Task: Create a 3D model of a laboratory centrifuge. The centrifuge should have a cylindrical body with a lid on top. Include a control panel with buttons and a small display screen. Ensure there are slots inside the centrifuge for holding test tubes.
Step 188:
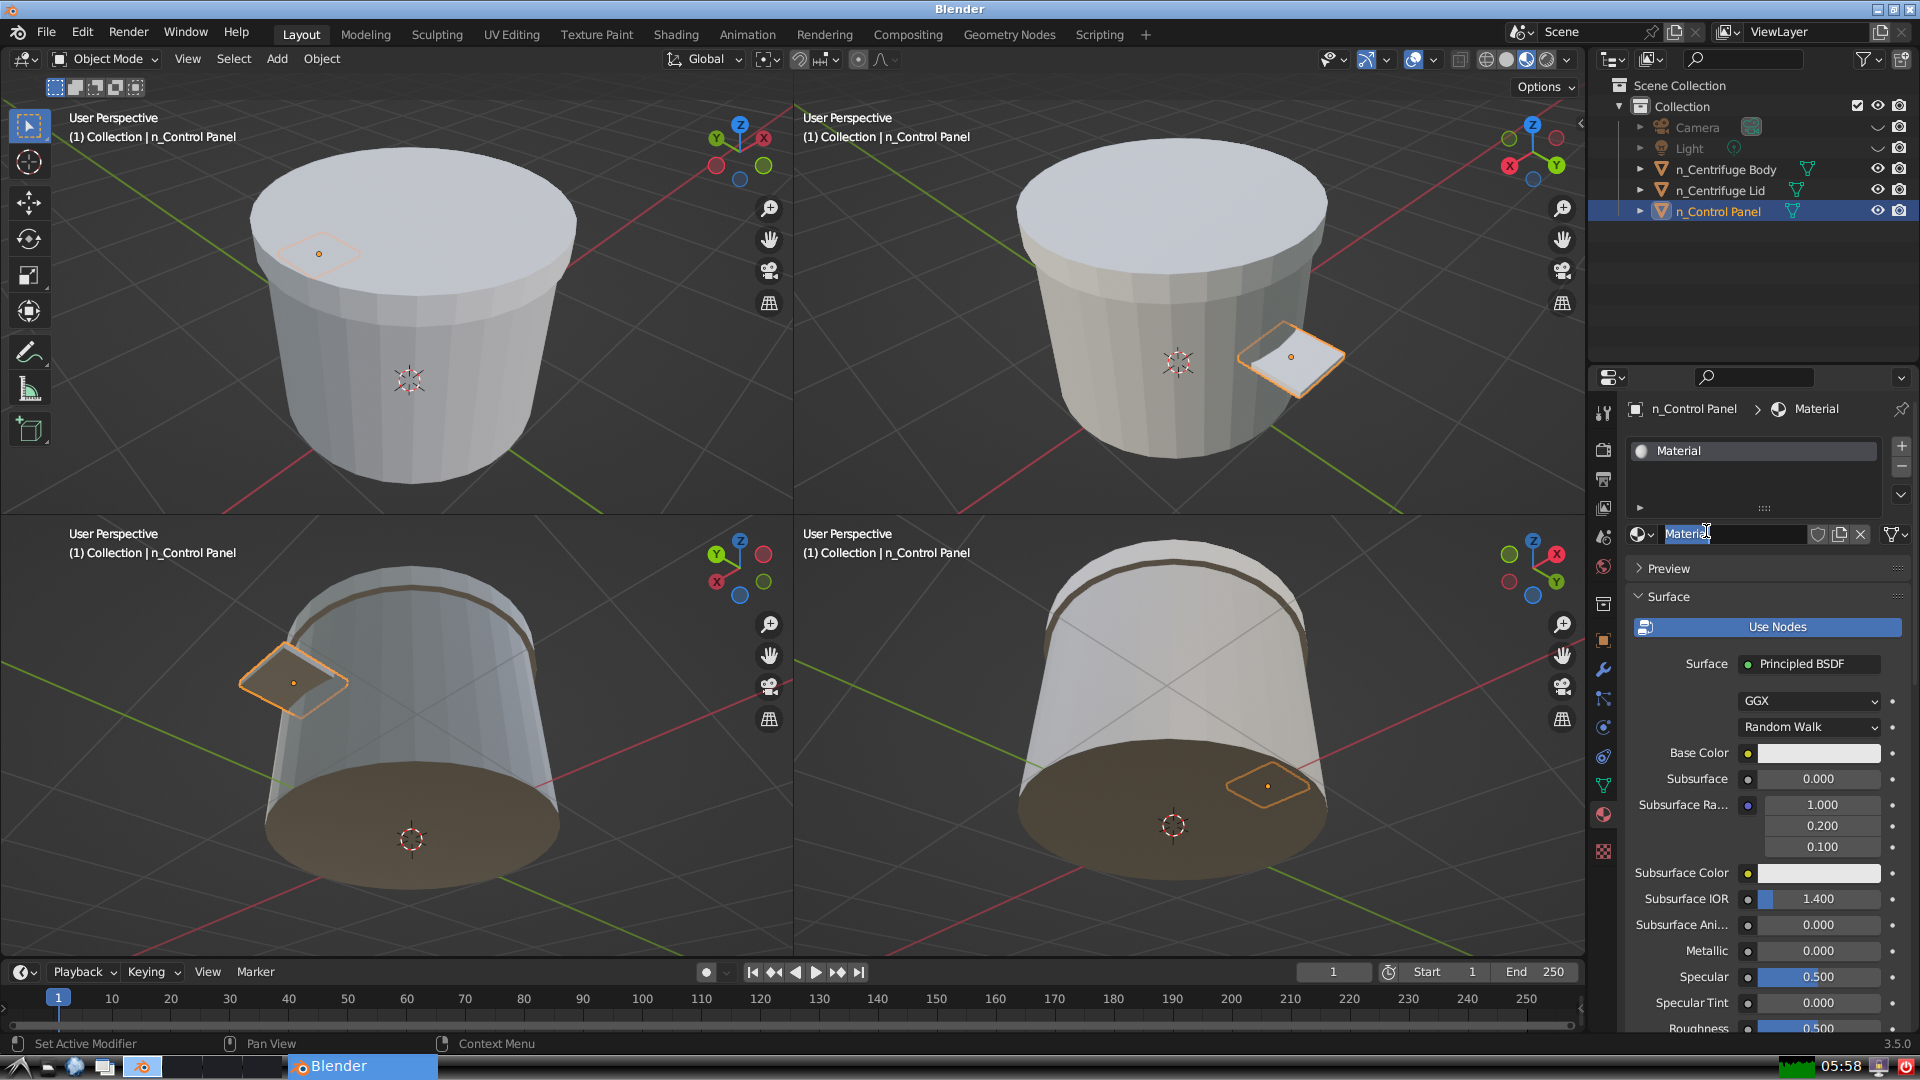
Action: input_text: n_Panel Color